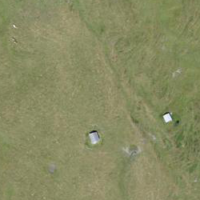
EUNIS habitat code: 26
Species observed at this site:
Viola calcarata